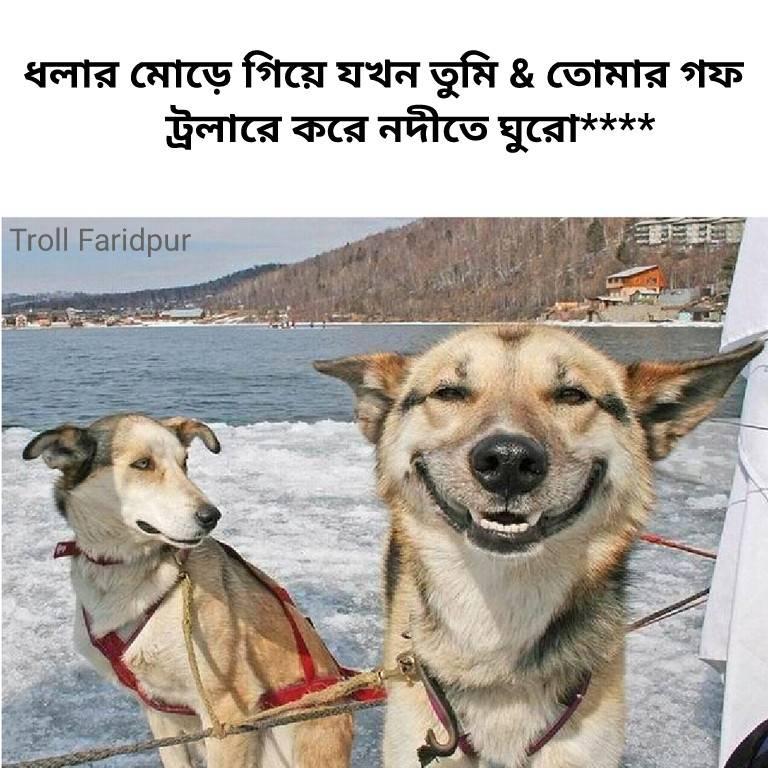
Caption:  ধলার মোড়ে গিয়ে যখন তুমি  &  তোমার গফ ট্রলারে করে নদীতে ঘুরো ***
Label: non-hate